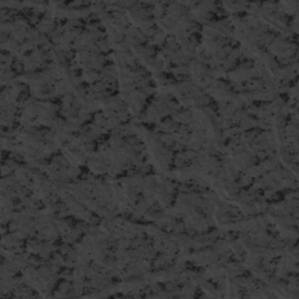
Label: frost